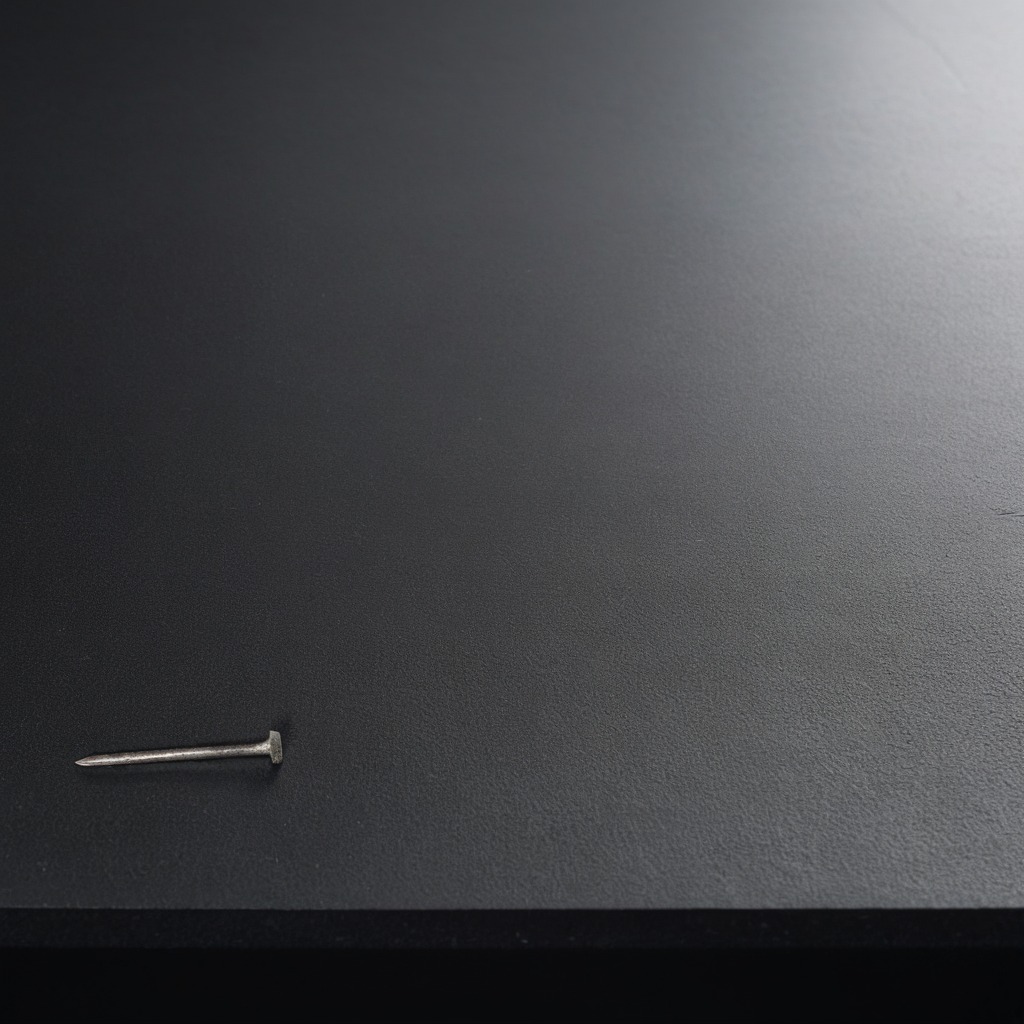
A nail is lying on a clean granite tabletop covered with a black rubber mat inside a workshop under bright overhead lighting crisp shadows high clarity worn but beneath the mat